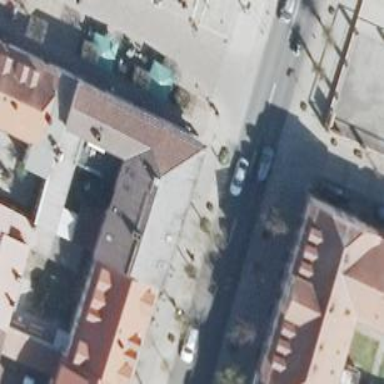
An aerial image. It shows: Café.